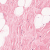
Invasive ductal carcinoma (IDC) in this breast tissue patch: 0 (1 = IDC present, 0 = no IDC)